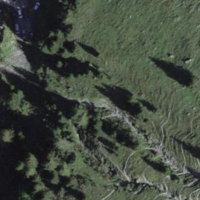
EUNIS habitat code: 23
Species observed at this site:
Parnassia palustris